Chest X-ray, AP view. Patient: 69 years old, sex M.
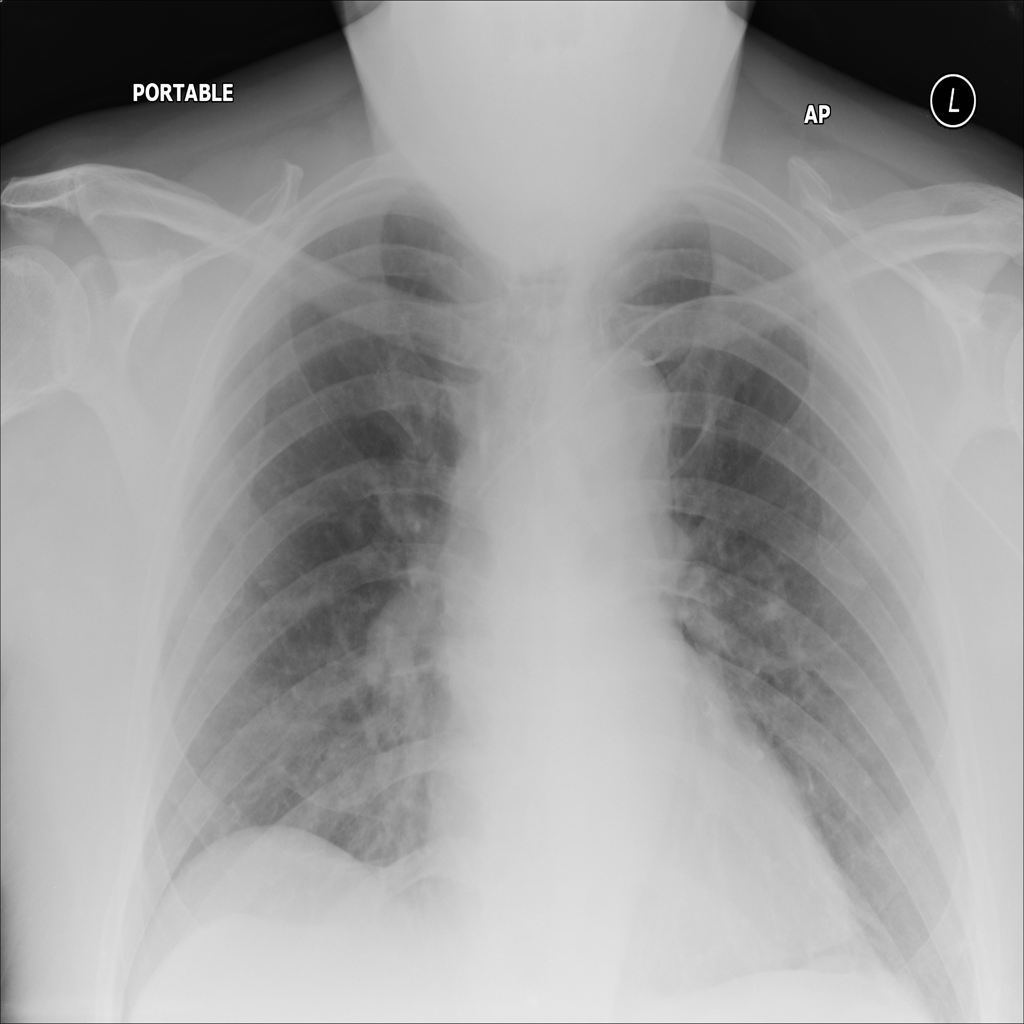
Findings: No Finding